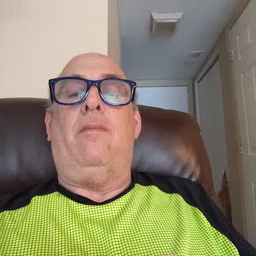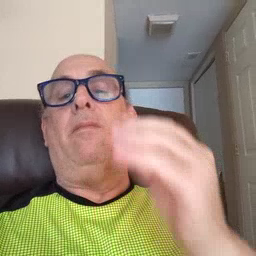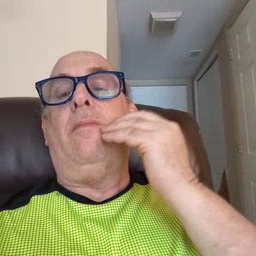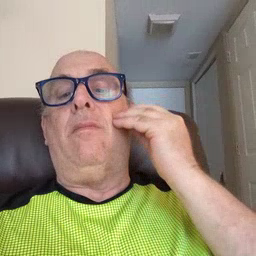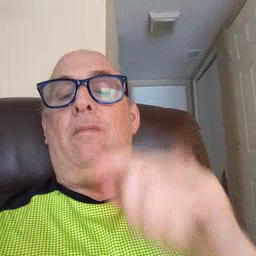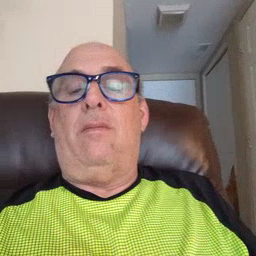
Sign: home